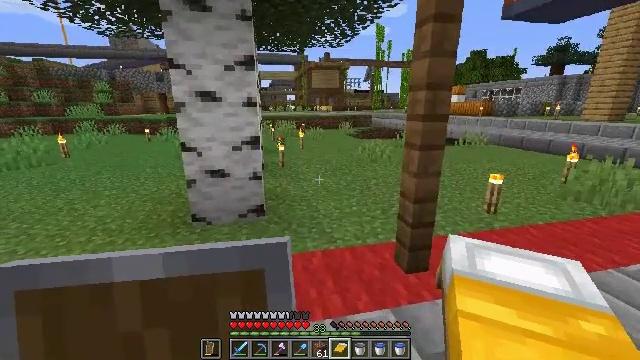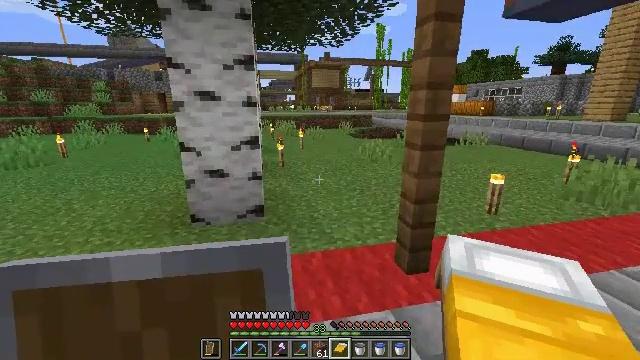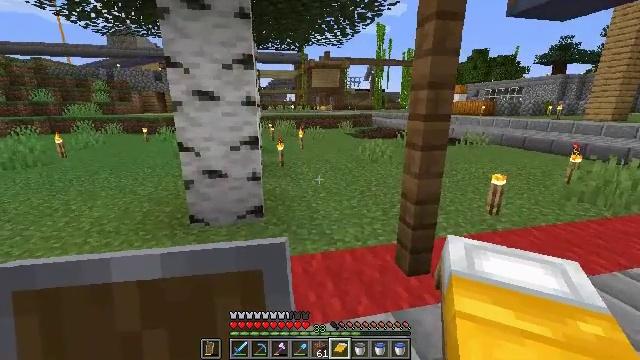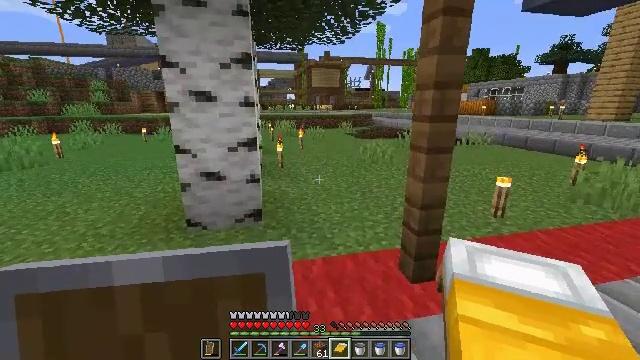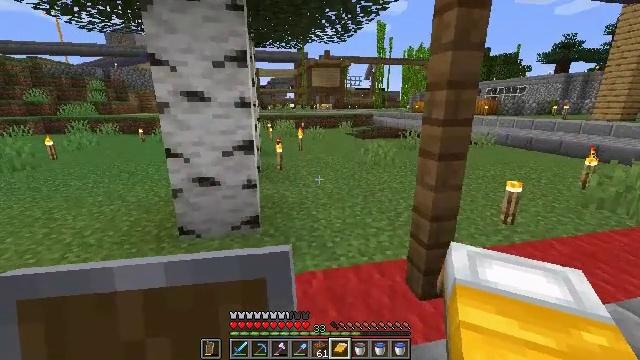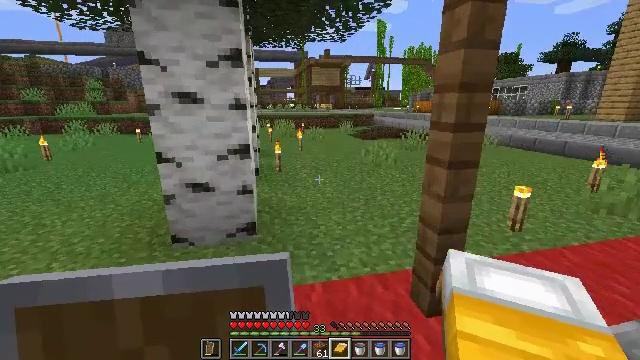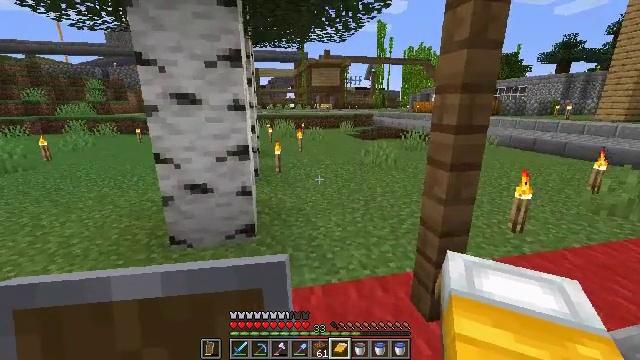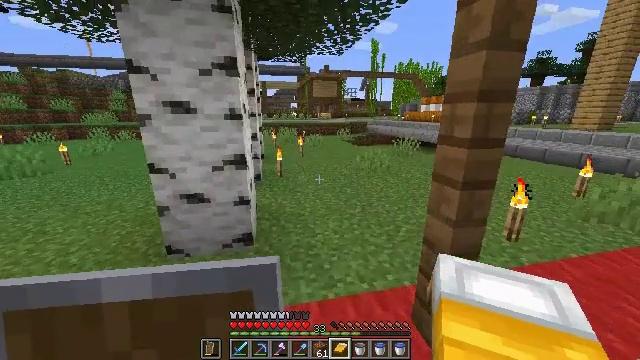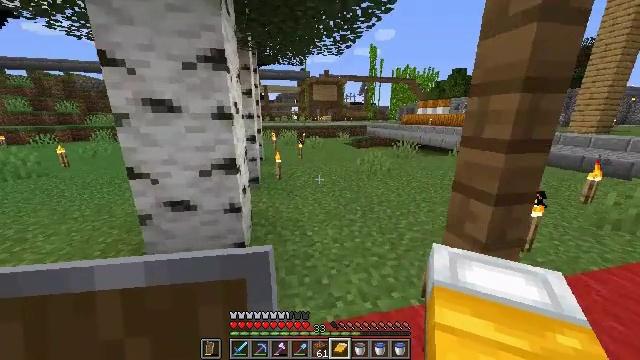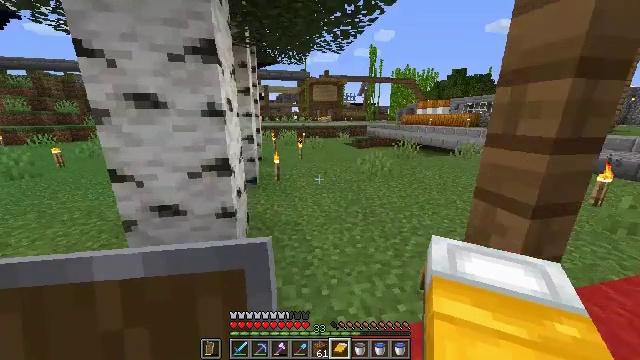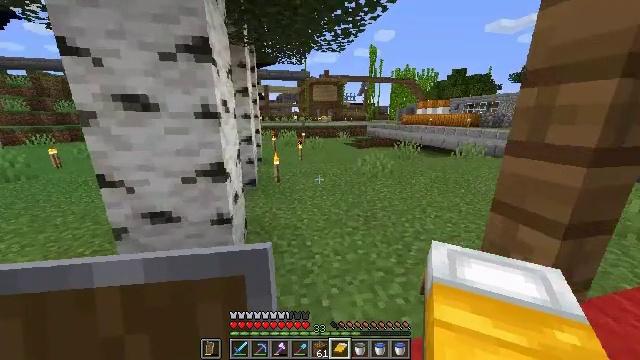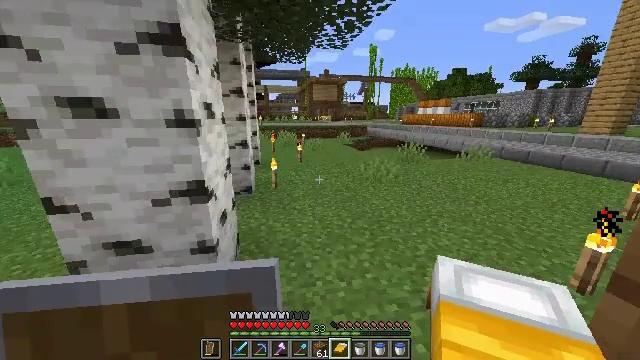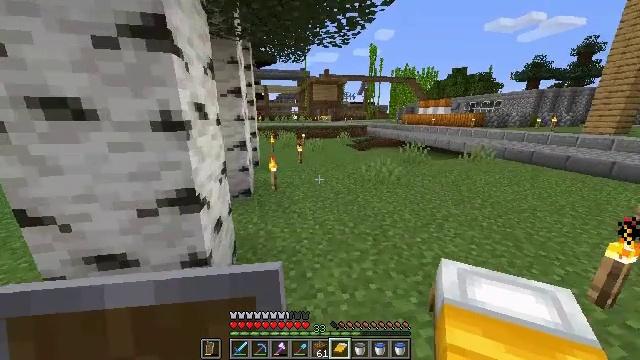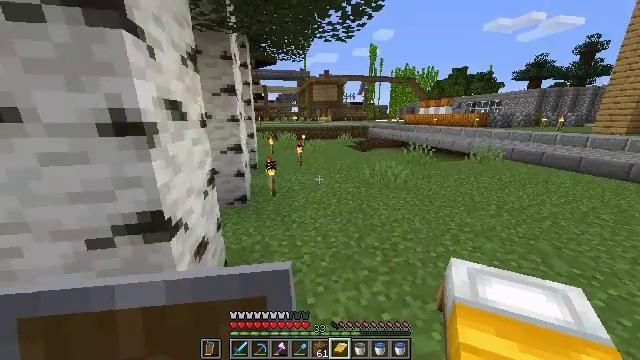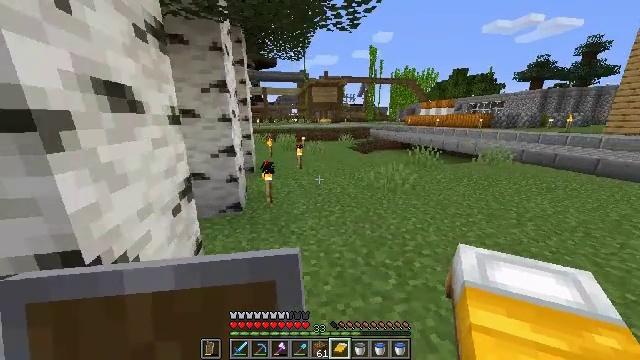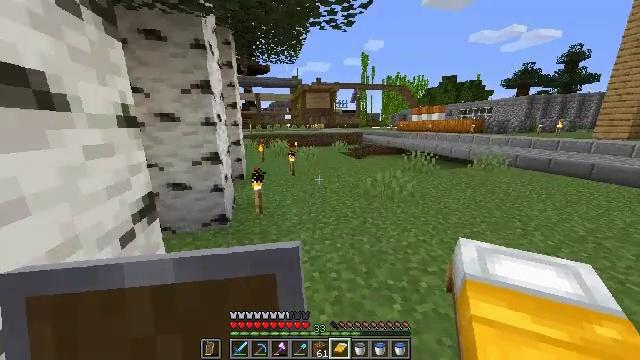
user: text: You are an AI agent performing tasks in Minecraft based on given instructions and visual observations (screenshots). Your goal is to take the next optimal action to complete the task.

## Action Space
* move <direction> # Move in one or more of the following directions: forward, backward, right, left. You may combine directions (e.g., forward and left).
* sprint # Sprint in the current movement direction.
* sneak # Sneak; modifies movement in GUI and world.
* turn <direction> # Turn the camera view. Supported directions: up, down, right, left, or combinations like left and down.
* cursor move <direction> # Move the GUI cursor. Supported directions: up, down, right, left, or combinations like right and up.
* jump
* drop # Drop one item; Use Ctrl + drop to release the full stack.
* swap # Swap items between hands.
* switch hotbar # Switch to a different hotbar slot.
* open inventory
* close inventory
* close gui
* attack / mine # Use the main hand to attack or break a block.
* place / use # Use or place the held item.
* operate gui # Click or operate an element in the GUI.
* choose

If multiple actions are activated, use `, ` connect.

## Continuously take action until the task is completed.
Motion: motion action
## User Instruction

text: Convert a red tulip into red dye in crafting.
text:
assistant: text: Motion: no_op
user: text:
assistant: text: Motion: move forward
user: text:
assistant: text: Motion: move forward
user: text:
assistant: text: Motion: no_op
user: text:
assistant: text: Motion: move forward
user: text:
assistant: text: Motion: move forward
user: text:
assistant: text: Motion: move forward
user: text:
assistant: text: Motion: move forward
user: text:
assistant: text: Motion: move forward
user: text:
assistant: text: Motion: move forward
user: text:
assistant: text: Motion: move forward
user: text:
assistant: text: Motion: move forward
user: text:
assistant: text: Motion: move forward
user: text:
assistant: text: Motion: move forward
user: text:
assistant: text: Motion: move forward, turn right and up
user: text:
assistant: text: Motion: move forward, turn right and up
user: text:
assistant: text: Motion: move forward
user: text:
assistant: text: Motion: move forward
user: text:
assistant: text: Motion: move forward
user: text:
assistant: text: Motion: move forward
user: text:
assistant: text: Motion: move forward
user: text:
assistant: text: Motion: move forward
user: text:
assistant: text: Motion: move forward
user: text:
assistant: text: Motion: move forward
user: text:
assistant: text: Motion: move forward
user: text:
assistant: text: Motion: move forward
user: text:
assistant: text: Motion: move forward
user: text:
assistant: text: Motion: move forward
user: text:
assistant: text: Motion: move forward
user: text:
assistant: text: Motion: move forward